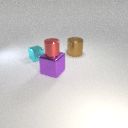
large brown metal cylinder behind small cyan metal cube